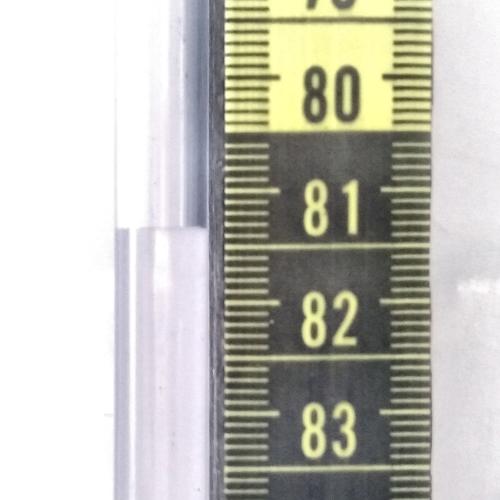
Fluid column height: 81.3 cm